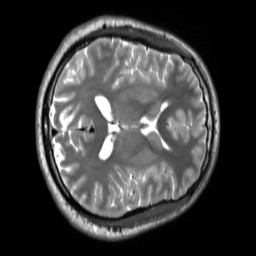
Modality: T2w
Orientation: axial
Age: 30
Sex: male
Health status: ill
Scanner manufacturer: siemens
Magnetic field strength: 3 T
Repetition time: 2.8 s
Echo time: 0.326 s